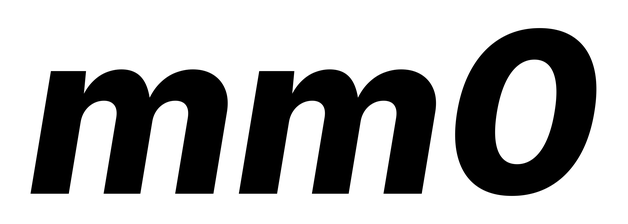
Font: Inter-Italic_ExtraBold_Italic